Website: home-depot
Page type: billing-address
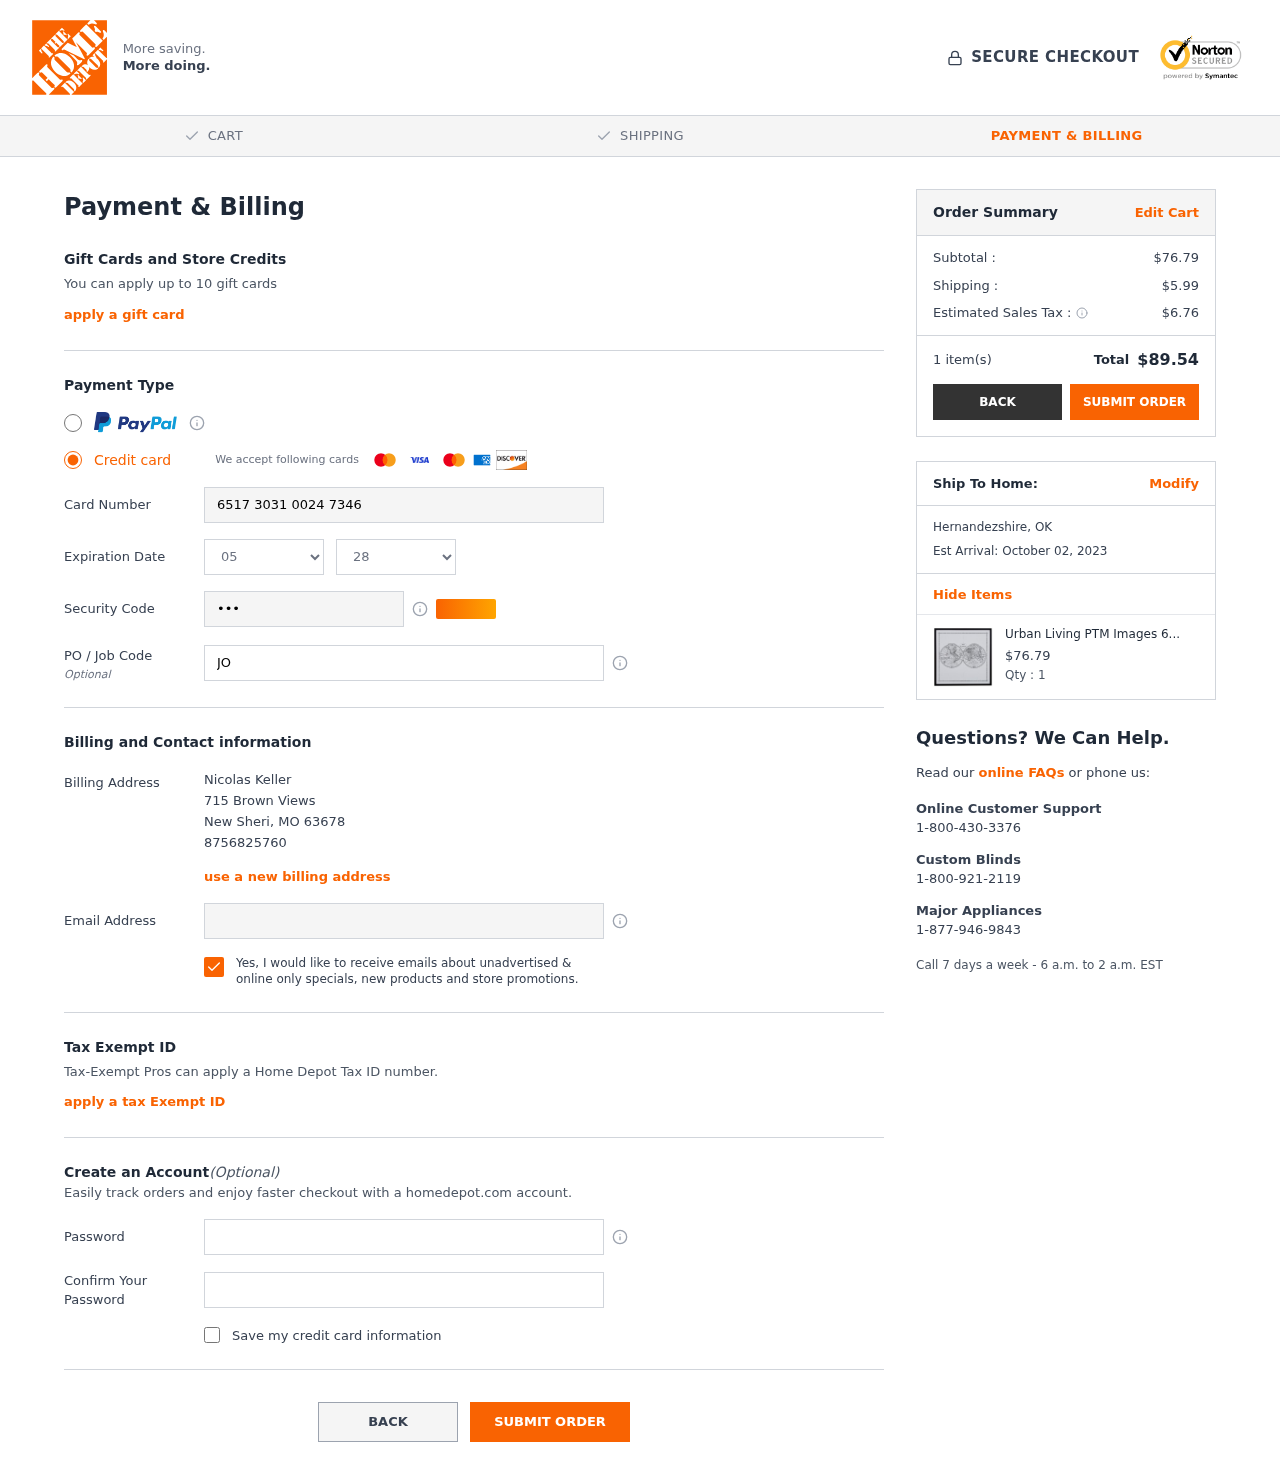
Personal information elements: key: PII_CARD_CVV
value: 501
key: PII_CARD_EXPIRY_MONTH
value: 05
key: PII_CARD_EXPIRY_YEAR
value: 28
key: PII_CARD_NUMBER
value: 6517 3031 0024 7346
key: PII_CITY
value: New Sheri
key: PII_CITY2
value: Hernandezshire
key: PII_EMAIL
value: nicolaskeller@yahoo.com
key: PII_FULLNAME
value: Nicolas Keller
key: PII_JOB_CODE
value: JOB-1196
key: PII_PHONE
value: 8756825760
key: PII_POSTCODE
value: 63678
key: PII_STATE_ABBR
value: MO
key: PII_STATE_ABBR2
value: OK
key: PII_STREET
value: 715 Brown Views
Product elements: key: PRODUCT1_NAME
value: Urban Living PTM Images 6-17329 Collection Inverse Framed giclee Wall Art
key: PRODUCT1_PRICE
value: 76.79
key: PRODUCT1_QUANTITY
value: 1
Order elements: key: ORDER_SUBTOTAL
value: $76.79
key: ORDER_SHIPPING_COST
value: $5.99
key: ORDER_TAX
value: $6.76
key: ORDER_NUM_ITEMS
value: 1 item(s)
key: ORDER_TOTAL
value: $89.54
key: ORDER_DELIVERY_DATE
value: Est Arrival: October 02, 2023